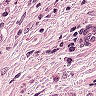
Metastatic tissue present: yes